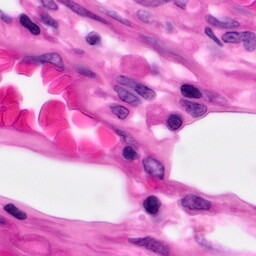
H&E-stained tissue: Pancreatic